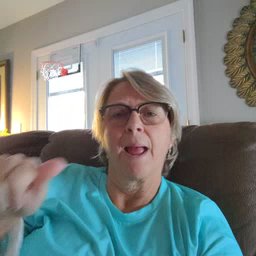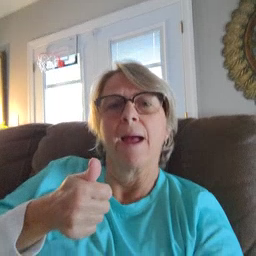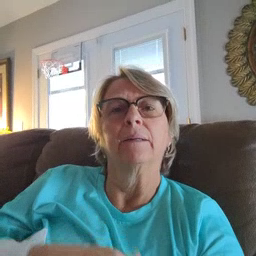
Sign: beside